Question: I have a grid view and I add columns to it by code:
'''
//Retrieve "Table" from database
gridOffers.DataSource = table;
gridOffers.DataBind();
'''
The columns added by code are being added AFTER the button, which is not what I need:

How do I make sure the Add To Cart button the very last thing?
Source of gridView:
'''
<Columns>
<asp:ImageField DataImageUrlField="ImageUrl" ControlStyle-Width="100"
ControlStyle-Height = "100" HeaderText = "Preview Image"
ItemStyle-HorizontalAlign="Center">
<ControlStyle Height="100px" Width="100px"></ControlStyle>
<ItemStyle HorizontalAlign="Center"></ItemStyle>
</asp:ImageField>
<asp:TemplateField ShowHeader="False">
<ItemTemplate>
<asp:Button ID="Button1" runat="server" CausesValidation="false"
CommandName="btnAddToCart" Text="Add To Cart" />
</ItemTemplate>
</asp:TemplateField>
</Columns>
'''
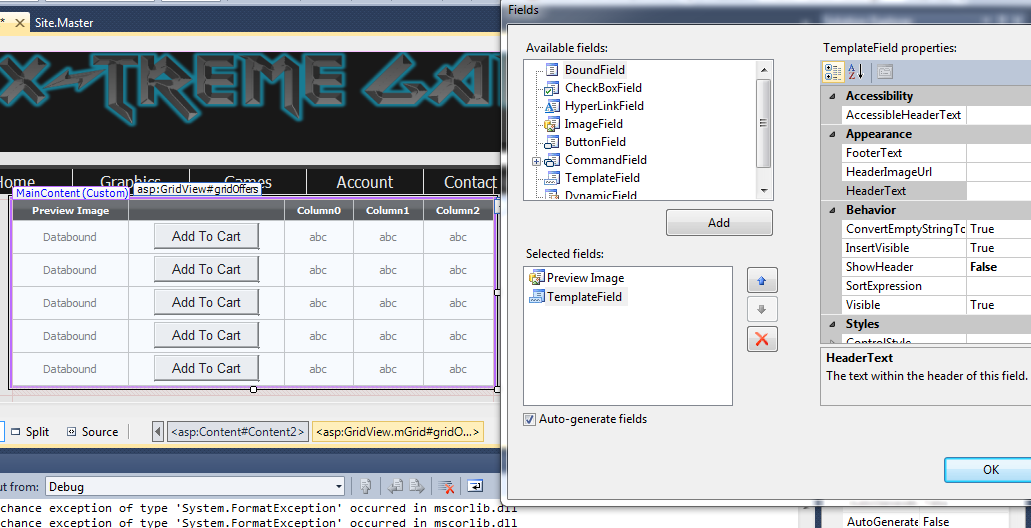
Answer: You're defining columns in the GridView source AND by databinding a data source to the GridView. Therefore you have two sources of columns; there may or may not be a guaranteed order in which columns are added to the GridView.
Instead, why not set for the GridView to and then explicitly specify the column order by using for each field you want from the data source in your GridView source followed by your image and button columns?